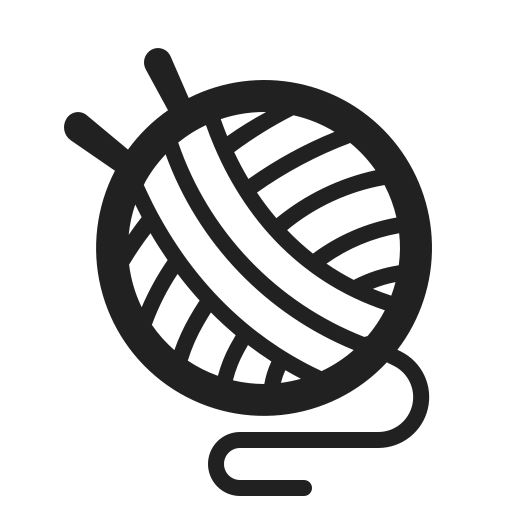
yarn high contrast